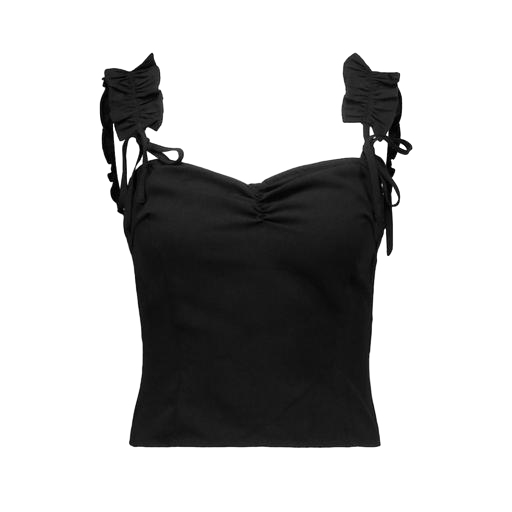
black mona lace-up crop top, black vienna crop top, black olivia tank, white background